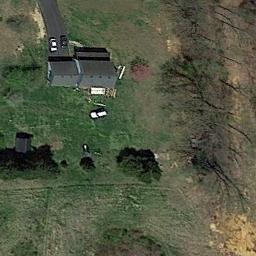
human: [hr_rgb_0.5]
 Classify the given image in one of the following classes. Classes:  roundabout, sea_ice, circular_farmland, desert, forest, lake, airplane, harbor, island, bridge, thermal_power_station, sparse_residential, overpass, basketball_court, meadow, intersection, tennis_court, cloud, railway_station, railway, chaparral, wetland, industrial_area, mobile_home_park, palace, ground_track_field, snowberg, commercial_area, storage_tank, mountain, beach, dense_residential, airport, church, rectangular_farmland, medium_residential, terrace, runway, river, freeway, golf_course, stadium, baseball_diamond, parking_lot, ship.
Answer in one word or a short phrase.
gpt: sparse_residential